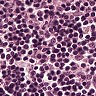
Metastatic tissue present: no